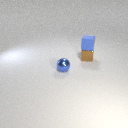
small brown metal cube below small blue rubber cube